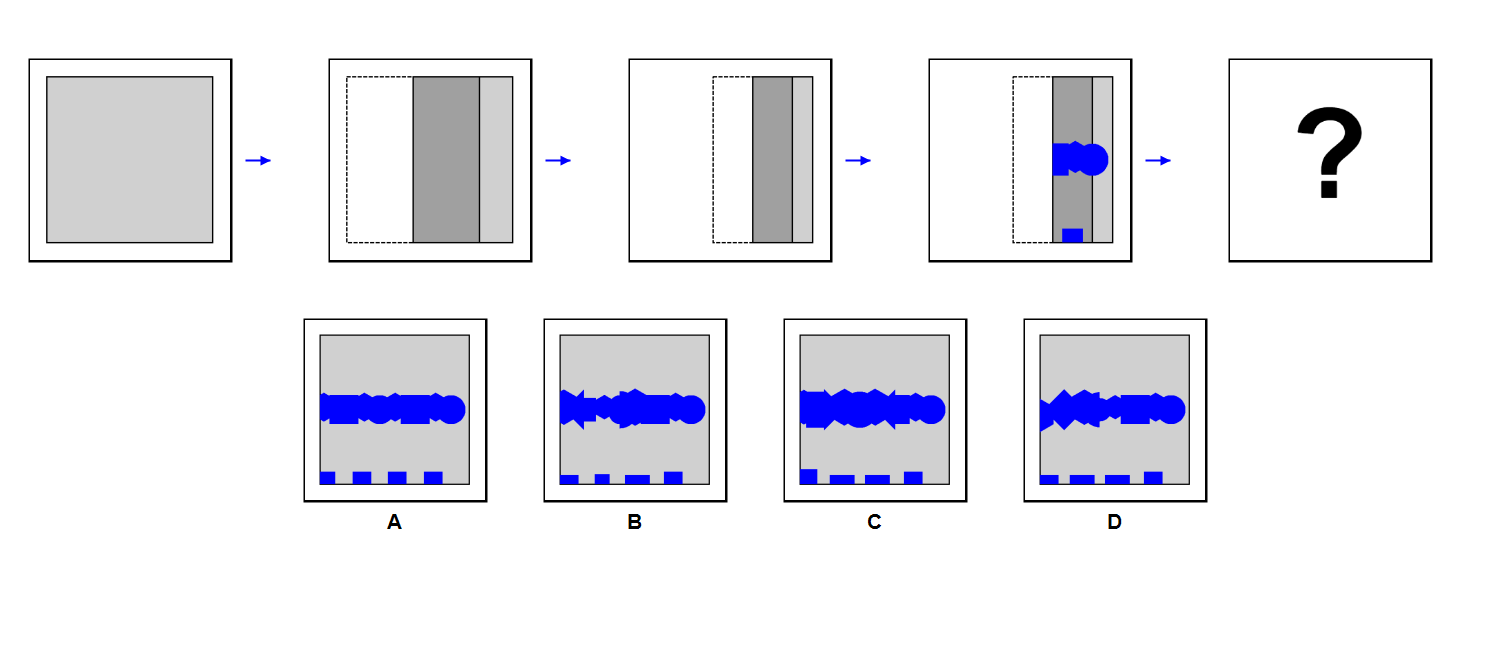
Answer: A